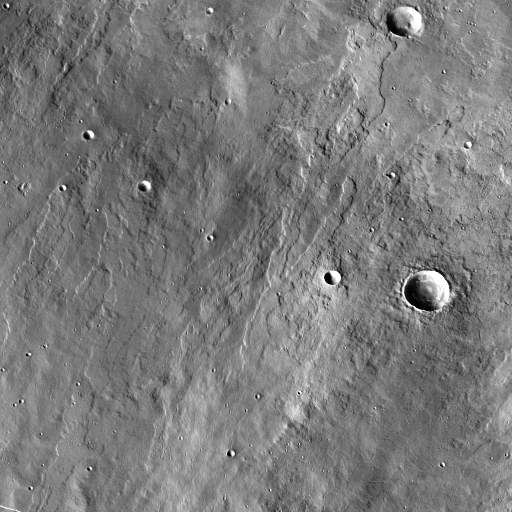
Crater classes present: Background, Other